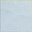
Piece: xx